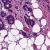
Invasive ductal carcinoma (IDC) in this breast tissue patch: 0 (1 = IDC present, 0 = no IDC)